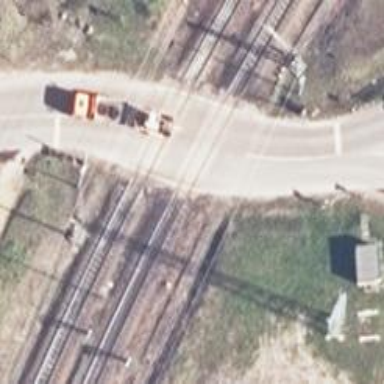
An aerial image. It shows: Railway level crossing.